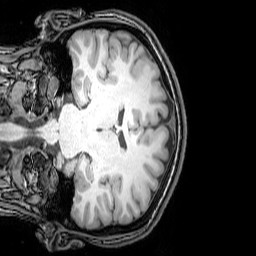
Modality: T1w
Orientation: coronal
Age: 24
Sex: female
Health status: healthy
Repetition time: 0.081 s
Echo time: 0.037 s